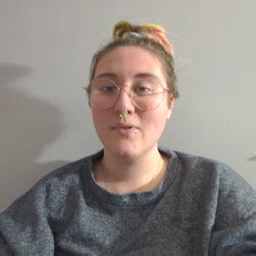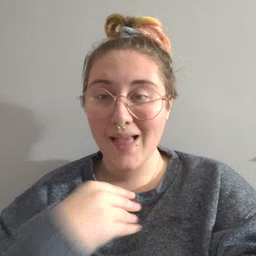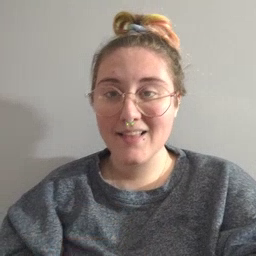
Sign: white